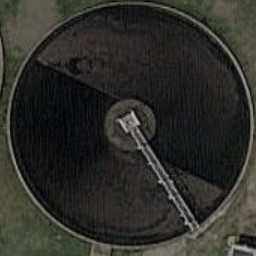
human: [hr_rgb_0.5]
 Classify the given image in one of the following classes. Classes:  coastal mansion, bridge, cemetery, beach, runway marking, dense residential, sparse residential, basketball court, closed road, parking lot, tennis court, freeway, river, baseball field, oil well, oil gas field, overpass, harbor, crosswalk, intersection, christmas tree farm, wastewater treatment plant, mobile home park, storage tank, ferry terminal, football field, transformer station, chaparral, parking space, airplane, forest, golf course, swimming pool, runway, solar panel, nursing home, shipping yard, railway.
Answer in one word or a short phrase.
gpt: wastewater treatment plant